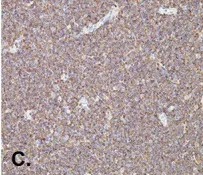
Pathological images of the resected specimen. CD19.
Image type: pathology (immunostaining)